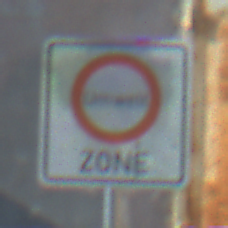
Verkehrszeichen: BeginnUmweltzone
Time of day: MorningAfternoon
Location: Outdoor (Suburban)
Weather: Clear
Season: NotSpecified
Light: Natural